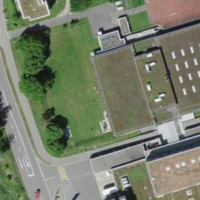
EUNIS habitat code: 54
Species observed at this site:
Halictus scabiosae